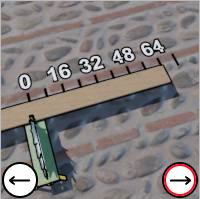
Task: length
Answer: 64
First scale value: 16.0